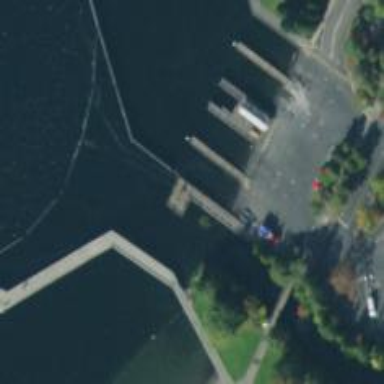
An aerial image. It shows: Slipway on leisure land.